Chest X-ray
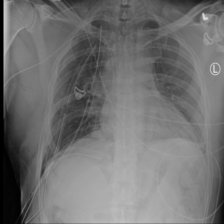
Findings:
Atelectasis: negative
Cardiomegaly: negative
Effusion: negative
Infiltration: negative
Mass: negative
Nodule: negative
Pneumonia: negative
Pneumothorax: positive
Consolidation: negative
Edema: negative
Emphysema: negative
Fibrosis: negative
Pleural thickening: negative
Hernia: negative